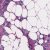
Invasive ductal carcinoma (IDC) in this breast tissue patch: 1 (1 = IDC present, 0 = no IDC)